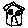
Label: house